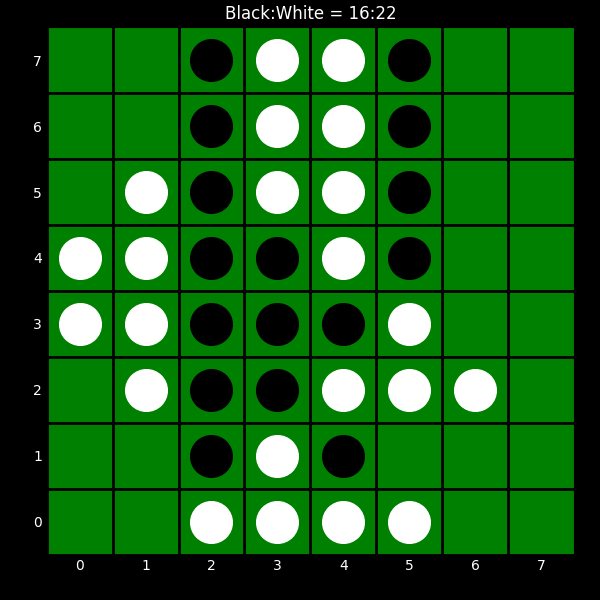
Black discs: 16
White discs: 22